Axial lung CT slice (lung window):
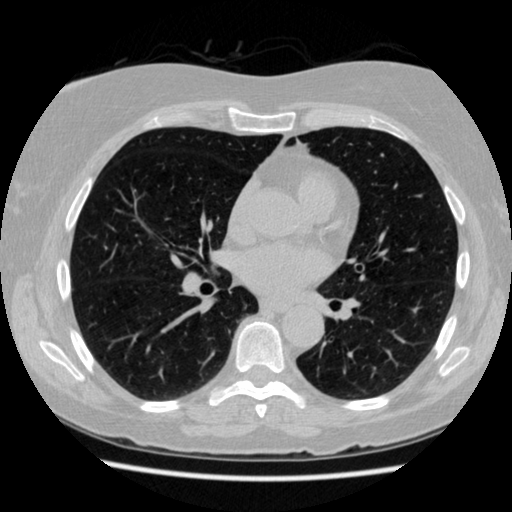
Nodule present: no